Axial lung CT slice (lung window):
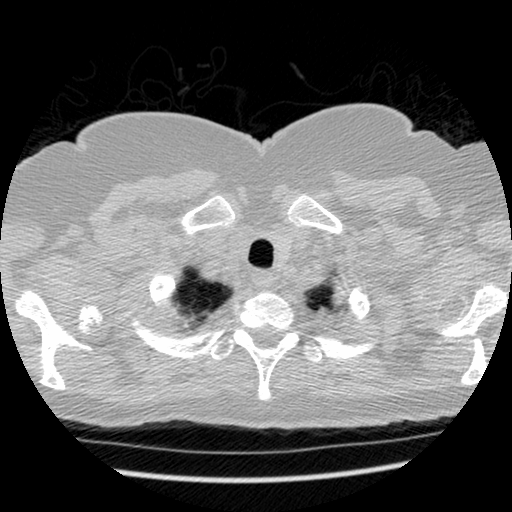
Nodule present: no